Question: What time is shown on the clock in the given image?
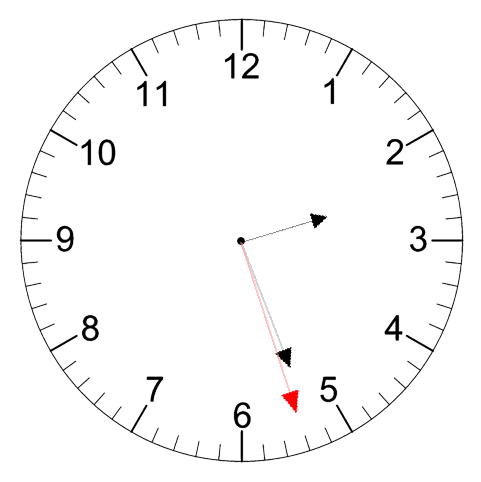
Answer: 02:26:27